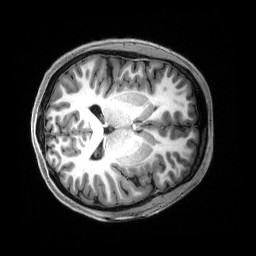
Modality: T1w
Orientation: axial
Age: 20
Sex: female
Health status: healthy
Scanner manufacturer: siemens
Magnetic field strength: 3 T
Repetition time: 2.5 s
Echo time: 0.00222 s